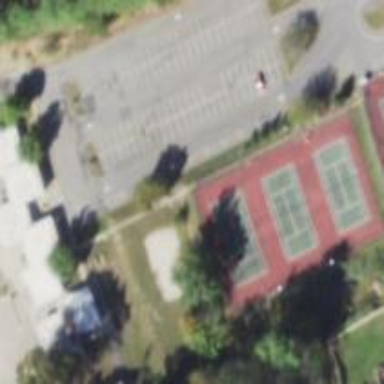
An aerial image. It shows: Tennis court in leisure pitch.